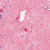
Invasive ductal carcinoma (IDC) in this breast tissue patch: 0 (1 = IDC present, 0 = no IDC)